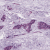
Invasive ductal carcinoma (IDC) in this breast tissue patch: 1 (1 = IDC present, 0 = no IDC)